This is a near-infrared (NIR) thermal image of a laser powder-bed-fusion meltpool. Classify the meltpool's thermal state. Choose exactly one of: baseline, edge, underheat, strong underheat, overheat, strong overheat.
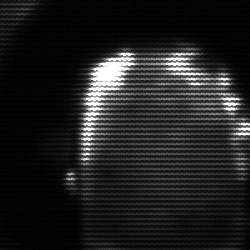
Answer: baseline